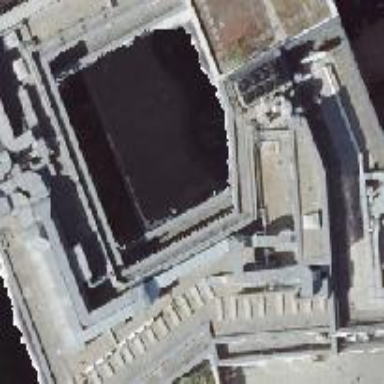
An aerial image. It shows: Office building with flat concrete roof.